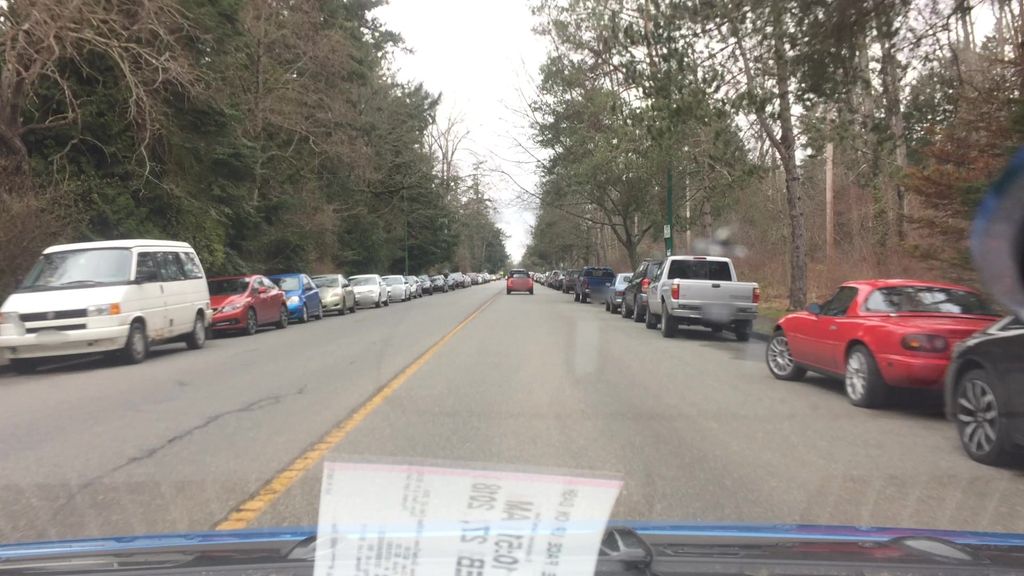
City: victoria